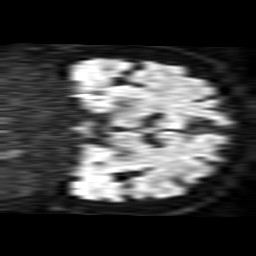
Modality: TRACE
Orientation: coronal
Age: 75
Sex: female
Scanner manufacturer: philips
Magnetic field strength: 1.5 T
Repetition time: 3.505 s
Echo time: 0.09255 s